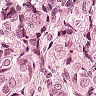
Metastatic tissue present: yes